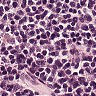
Metastatic tissue present: no